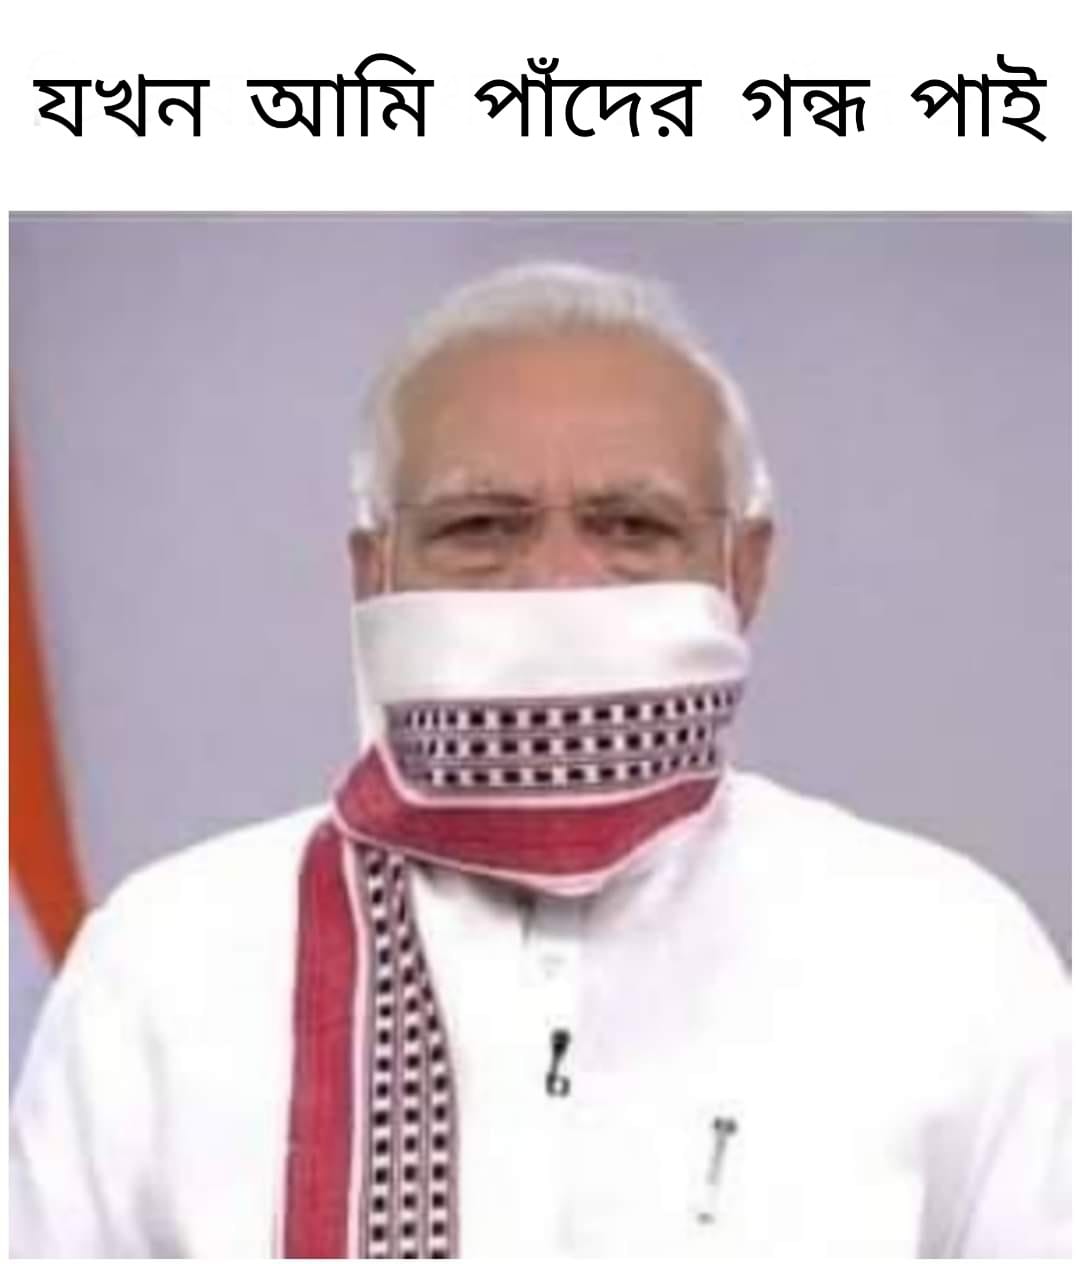
Caption: যখন আমি পাদের গন্ধ পাই
Label: non-hate